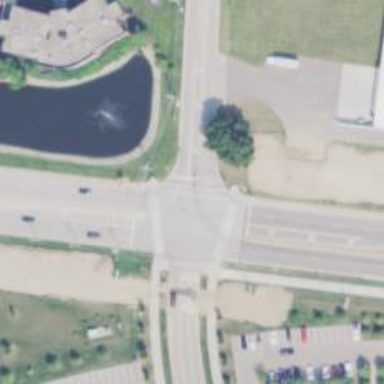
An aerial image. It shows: Footway crossing with line markings.